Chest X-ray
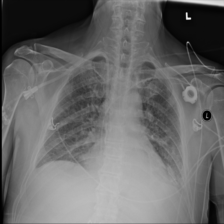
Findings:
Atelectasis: positive
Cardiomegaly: negative
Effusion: negative
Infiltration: negative
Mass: negative
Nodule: negative
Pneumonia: negative
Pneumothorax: negative
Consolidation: negative
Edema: negative
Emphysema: negative
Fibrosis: negative
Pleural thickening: negative
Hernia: negative